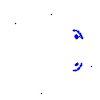
Particle: pion